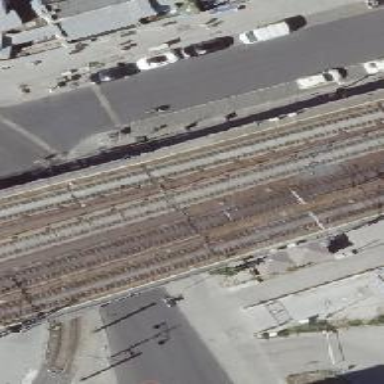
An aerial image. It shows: Light rail electrified bridge without ballast.